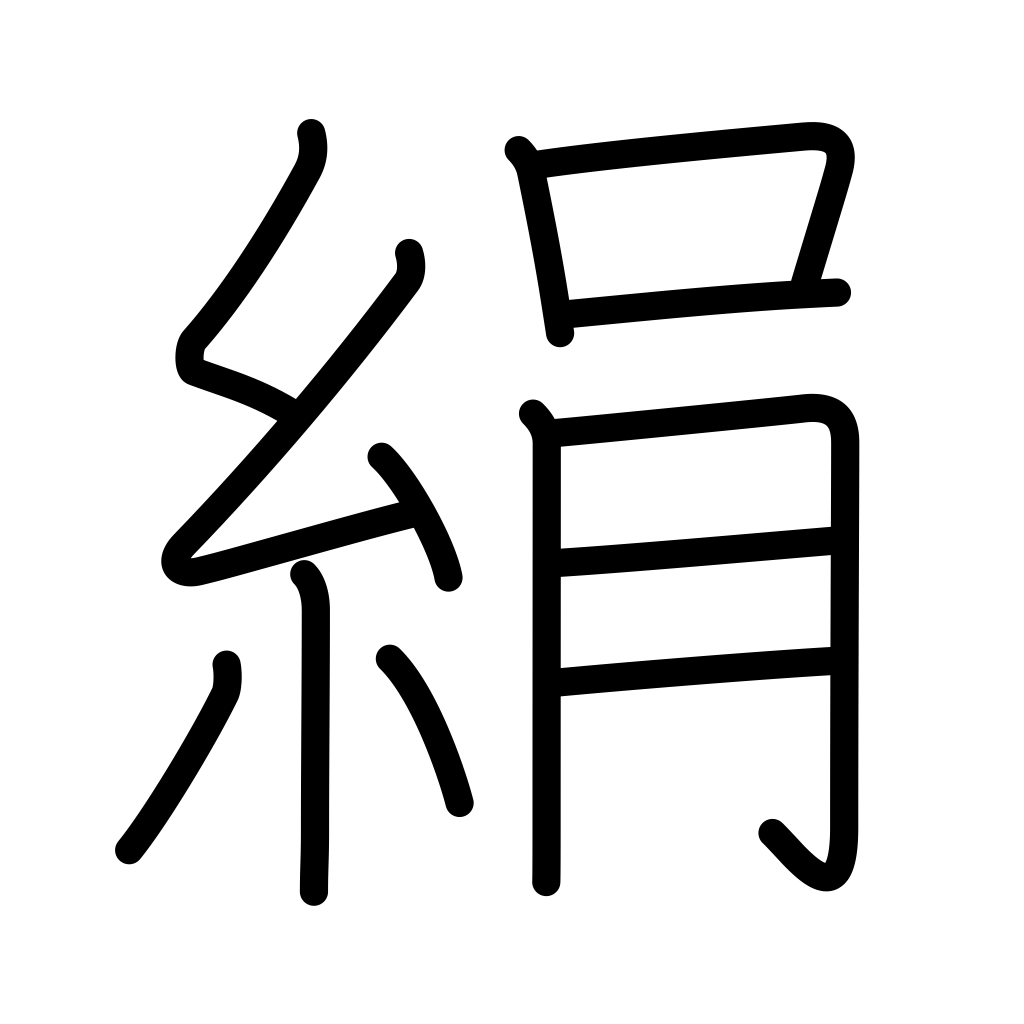
Meaning: silk